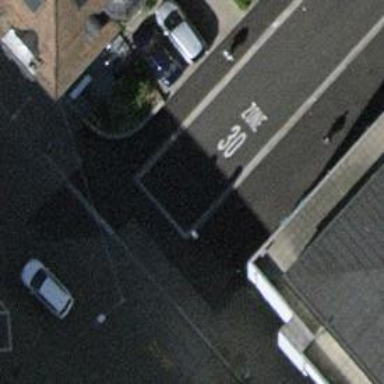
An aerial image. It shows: Unmarked crossing with traffic calming table.